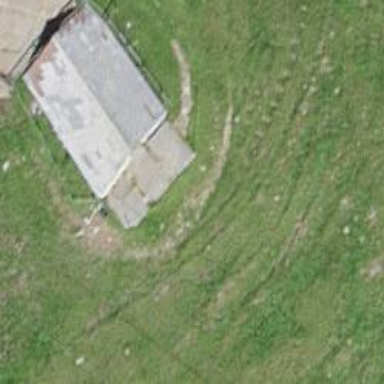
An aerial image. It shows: Hut.